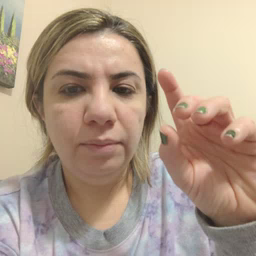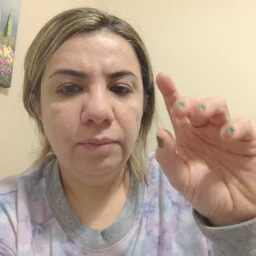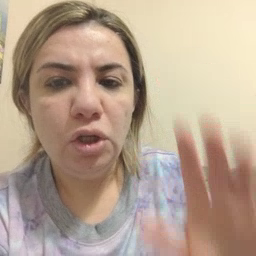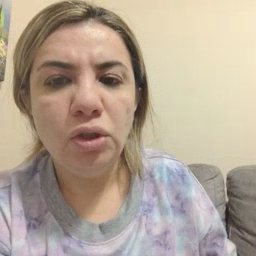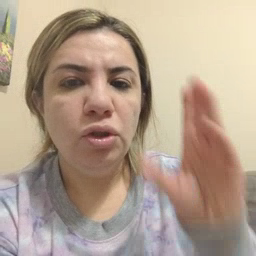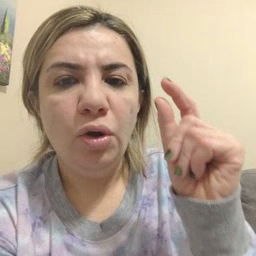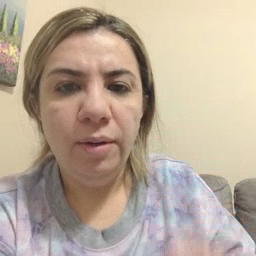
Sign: dog